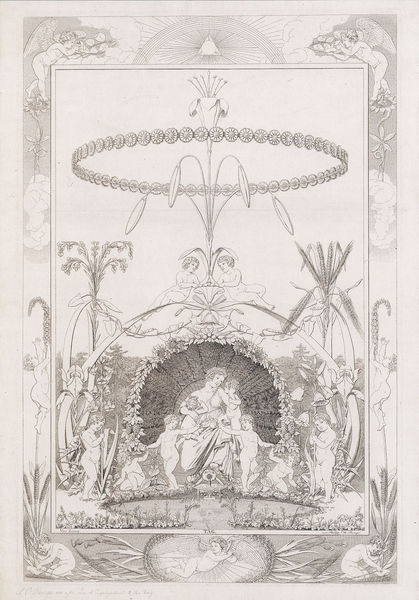
Titel: Der Tag
Künstler: Philipp Otto Runge
Standort: Hamburg
Institution: Kunsthalle
Schlagwörter: akt, flügel, gott, nackt, schatten, wasser, weiß, dreieck, frauen, menschen, see, teich, ufer, ausschnitt, blume, blumen, frau, grau, schwarz, zeichnung, blüte, blüten, gras, ornament, blass, rahmen, erde, morgen, natur, auge, familie, kind, mutter, paar, pflanzen, höhle, krone, brunnen, kinder, kreis, rund, umrandung, engel, engelchen, garten, putte, putto, deutschland, papier, rahmung, ernte, getreide, korn, mittag, ähre, grafik, graphik, tag, vegetation, rand, figuren, romantik, thron, jugendstil, detail, symmetrie, floral, ornamente, verzierung, kronleuchter, leuchter, ring, paradies, nische, antike, buch, rechteck, religion, strahlen, linie, symmetrisch, umrahmung, form, druck, linolschnitt, schwarz weiss, radierung, stich, illustration, strahl, entwurf, kranz, mythologie, flora, göttin, lilie, altar, ornamental, runge, heiligenschein, christus, jesus, nymphe, schwart, grotte, gerste, venus, palmen, heilige, heiligtum, muschel, ähren, verehrung, heilig, putten, maria, kupferstich, putti, quadrat, laube, josef, schutz, geburt, philipp otto runge, arabeske, stick, heilige familie, frontispiz, dreieckskomposition, buchillustration, heiliger geist, strahlenkranz, puten, straheln, aphrodite, philipp, geschützt, caritas, gravüre, tageszeiten, engeln, teicht, zeiten, das kind, madonna mit kindern, ornamentte, otto runge, rfadierung, scharz-weiß, frau#, schattirung